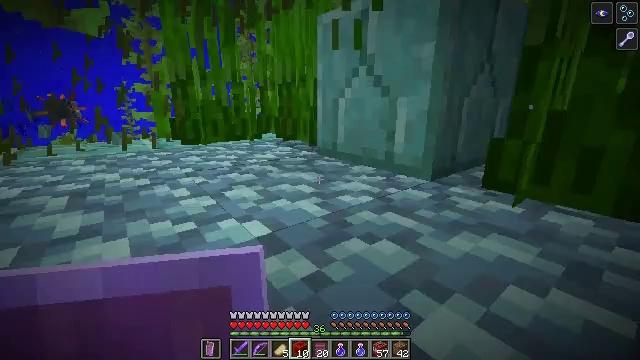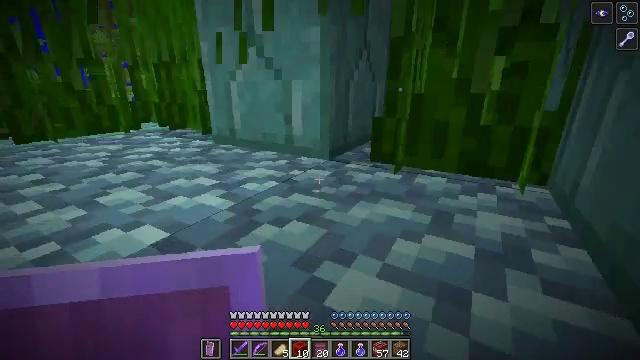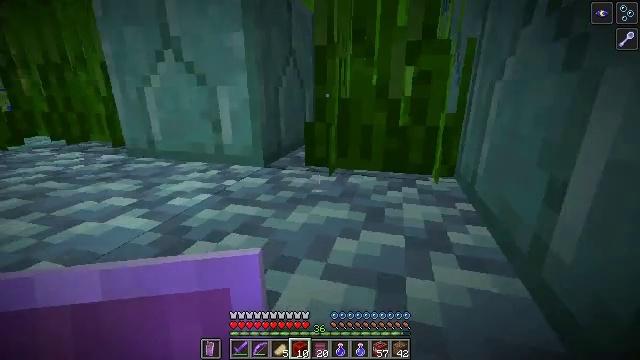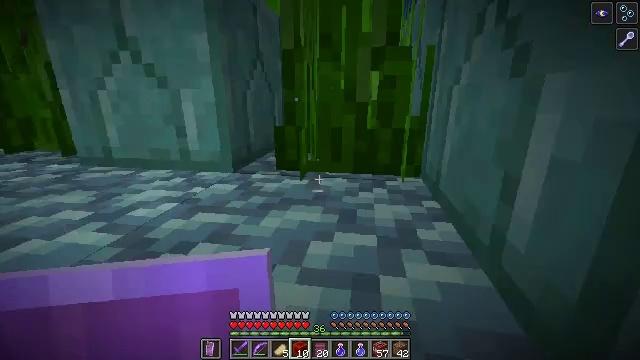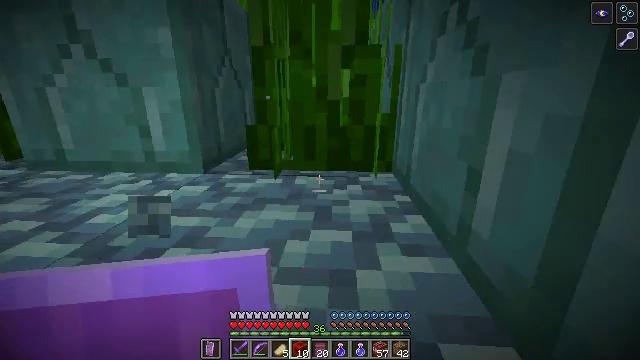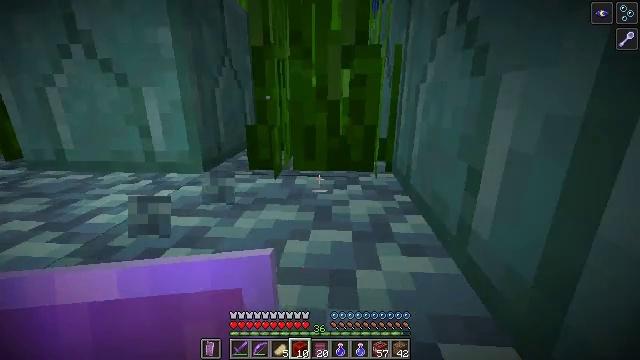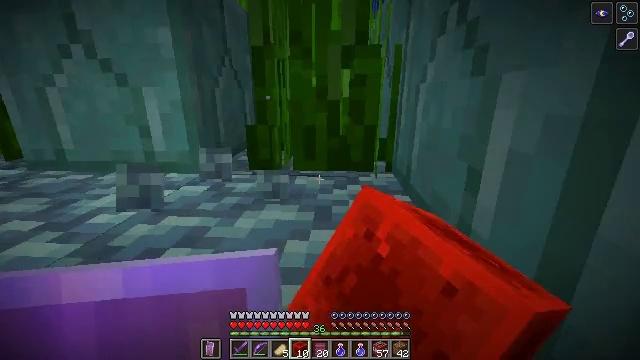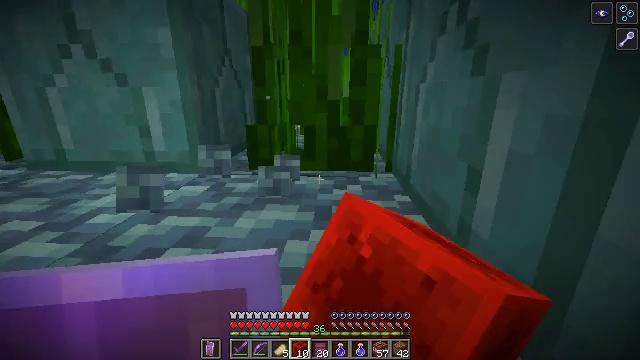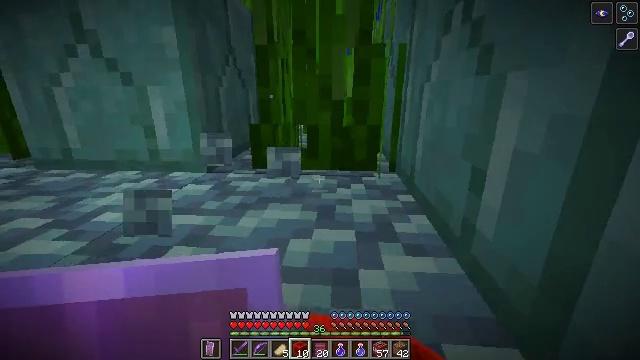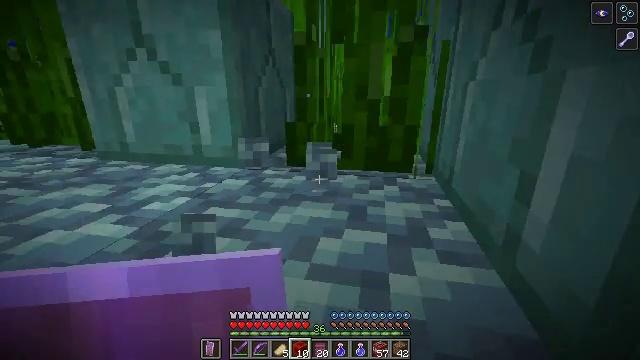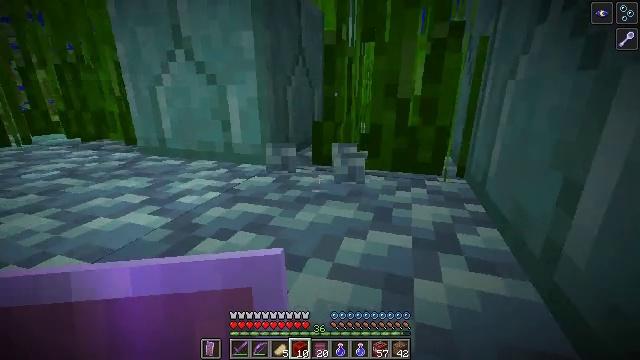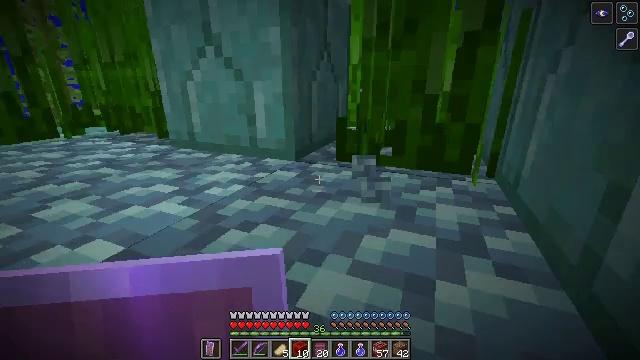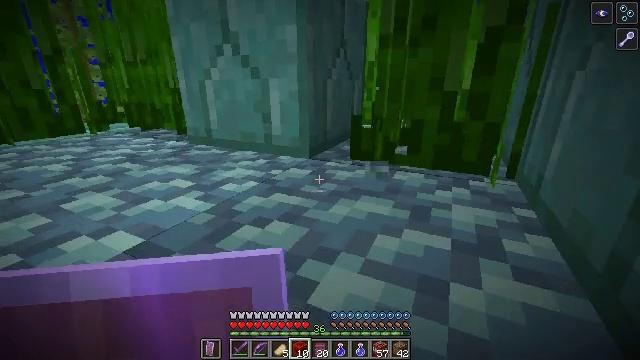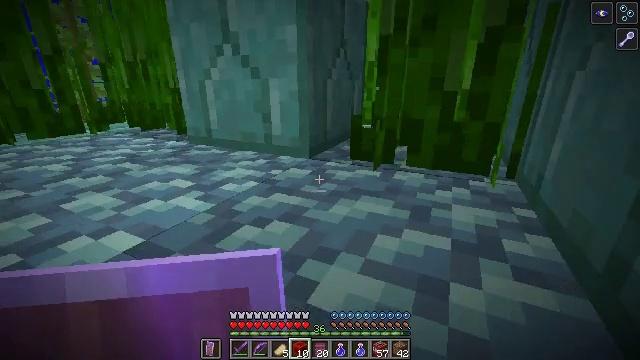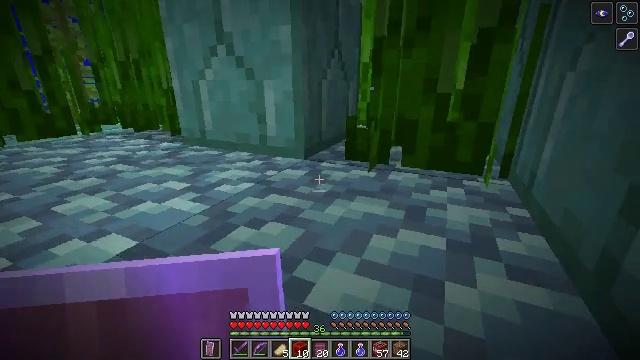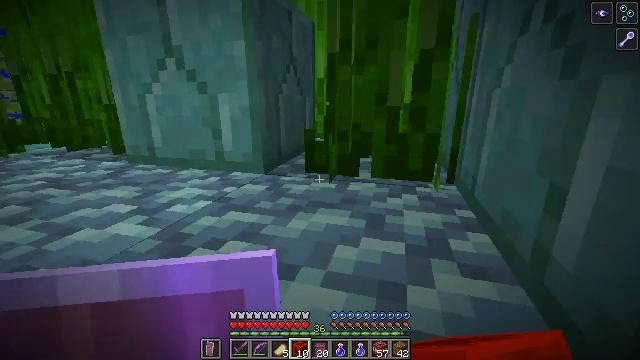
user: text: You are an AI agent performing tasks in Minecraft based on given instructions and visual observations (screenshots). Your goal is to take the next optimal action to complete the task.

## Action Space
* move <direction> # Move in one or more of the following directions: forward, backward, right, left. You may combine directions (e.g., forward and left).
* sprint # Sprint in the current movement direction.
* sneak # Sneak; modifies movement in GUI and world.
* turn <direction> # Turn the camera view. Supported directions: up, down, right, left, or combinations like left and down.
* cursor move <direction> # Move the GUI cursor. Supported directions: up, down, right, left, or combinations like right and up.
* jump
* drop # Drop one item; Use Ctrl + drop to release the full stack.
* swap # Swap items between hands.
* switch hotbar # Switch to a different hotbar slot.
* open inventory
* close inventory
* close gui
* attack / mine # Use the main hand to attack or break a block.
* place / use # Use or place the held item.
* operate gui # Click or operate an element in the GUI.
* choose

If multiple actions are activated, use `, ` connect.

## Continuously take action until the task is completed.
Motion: motion action
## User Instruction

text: Mine tall seagrass from underwater.
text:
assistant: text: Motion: turn right and down
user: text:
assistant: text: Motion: turn right and up
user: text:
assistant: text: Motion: turn right
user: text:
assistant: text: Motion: turn right, attack / mine
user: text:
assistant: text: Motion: attack / mine
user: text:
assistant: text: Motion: attack / mine
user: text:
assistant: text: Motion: attack / mine
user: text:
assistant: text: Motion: no_op
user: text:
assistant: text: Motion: turn left
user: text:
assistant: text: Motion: turn left
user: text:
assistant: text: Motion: turn left
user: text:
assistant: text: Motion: turn left
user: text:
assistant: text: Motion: no_op
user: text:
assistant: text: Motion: turn right
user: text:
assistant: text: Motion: turn right and up
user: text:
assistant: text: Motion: turn right
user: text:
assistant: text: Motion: no_op
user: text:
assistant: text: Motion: no_op
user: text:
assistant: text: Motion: turn right and up
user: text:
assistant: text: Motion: turn right
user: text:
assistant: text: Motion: attack / mine
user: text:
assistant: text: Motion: turn left and up, attack / mine
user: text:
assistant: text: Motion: turn left, attack / mine
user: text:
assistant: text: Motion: turn left and down
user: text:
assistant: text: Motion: turn left and down
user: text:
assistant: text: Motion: turn left and down
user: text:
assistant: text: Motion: no_op